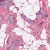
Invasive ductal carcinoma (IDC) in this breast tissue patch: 0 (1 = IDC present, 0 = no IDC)